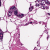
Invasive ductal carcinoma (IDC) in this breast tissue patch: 0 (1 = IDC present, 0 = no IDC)